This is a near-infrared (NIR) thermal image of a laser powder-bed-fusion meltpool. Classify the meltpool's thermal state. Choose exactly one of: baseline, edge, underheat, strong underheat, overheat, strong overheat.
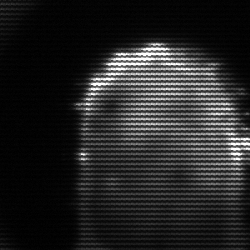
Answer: baseline